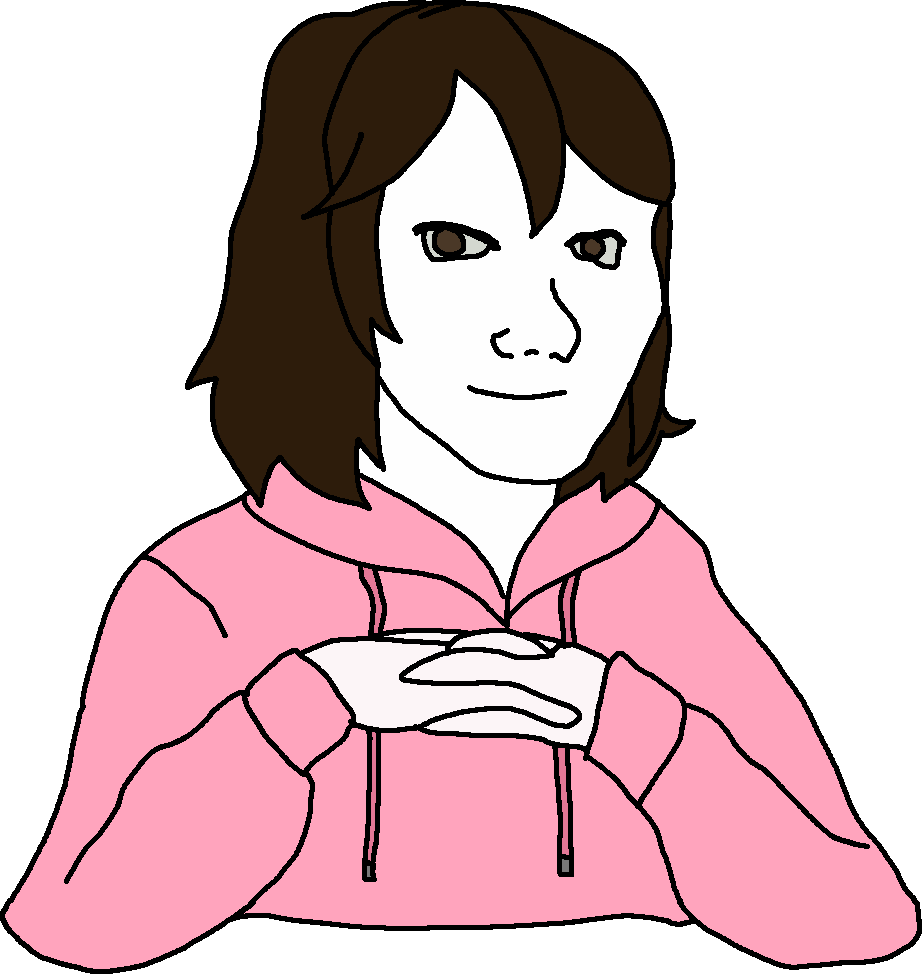
Label: 5_Abusive_Wife